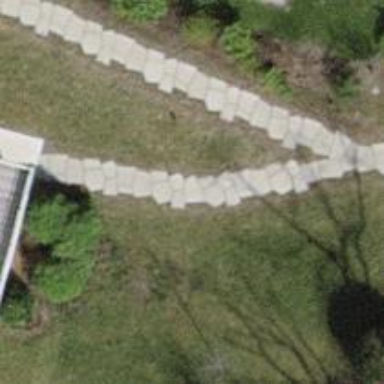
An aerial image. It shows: Footway made of paving stones.